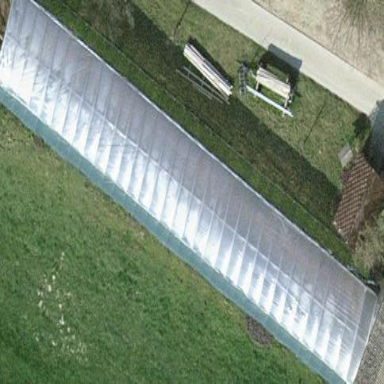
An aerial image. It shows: Greenhouse.